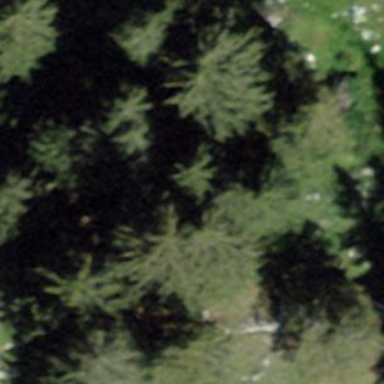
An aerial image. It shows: Forest area.